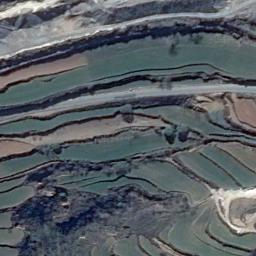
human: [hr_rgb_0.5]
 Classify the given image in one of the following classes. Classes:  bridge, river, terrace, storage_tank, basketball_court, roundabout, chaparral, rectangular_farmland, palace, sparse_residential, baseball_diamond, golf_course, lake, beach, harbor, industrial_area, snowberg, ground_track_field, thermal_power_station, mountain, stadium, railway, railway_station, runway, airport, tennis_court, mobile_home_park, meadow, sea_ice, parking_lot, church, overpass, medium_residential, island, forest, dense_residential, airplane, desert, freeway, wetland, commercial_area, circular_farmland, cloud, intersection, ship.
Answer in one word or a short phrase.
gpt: terrace